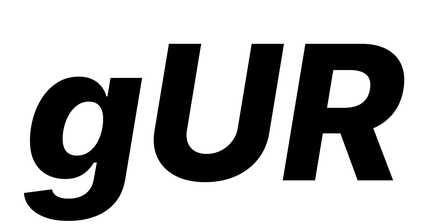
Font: Inter-Italic_ExtraBold_Italic